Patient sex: F
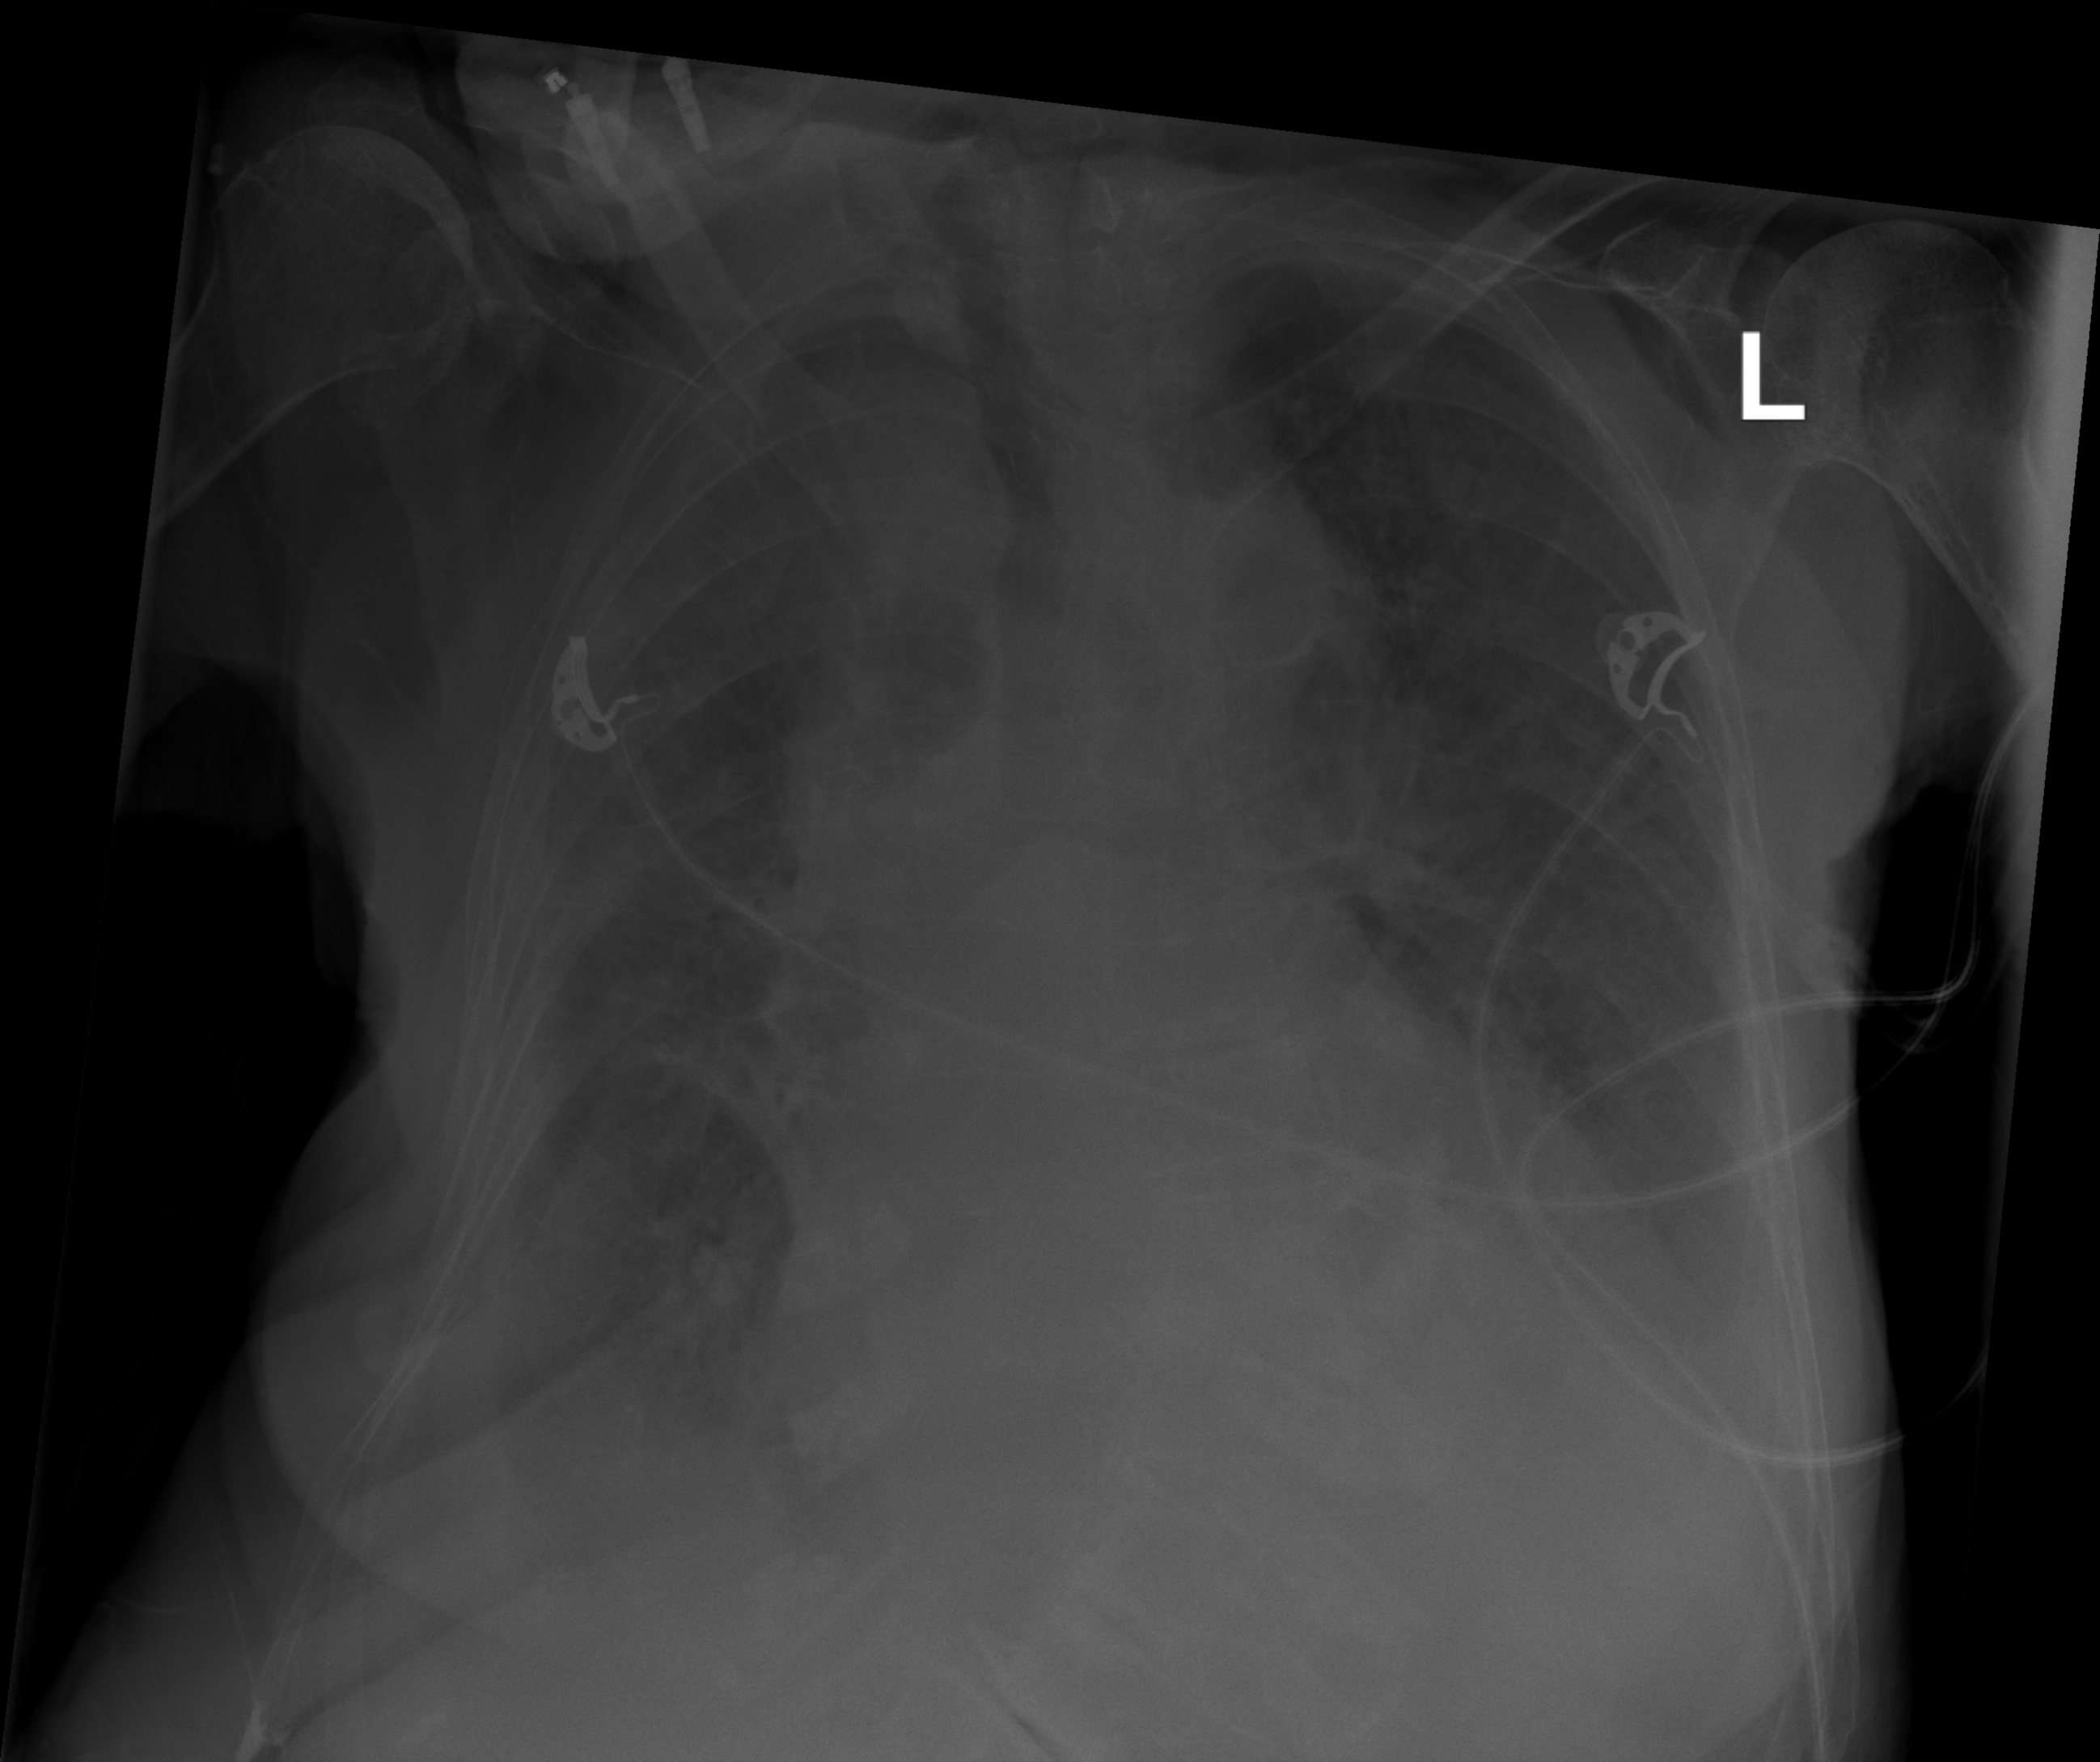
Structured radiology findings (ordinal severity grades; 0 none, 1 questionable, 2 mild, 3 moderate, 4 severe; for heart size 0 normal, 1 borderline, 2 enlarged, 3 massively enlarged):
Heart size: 3
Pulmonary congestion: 2
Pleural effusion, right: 2
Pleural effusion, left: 1
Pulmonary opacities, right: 0
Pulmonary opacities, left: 0
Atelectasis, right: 2
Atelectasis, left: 2